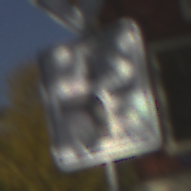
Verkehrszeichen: VerlaufVorfahrtsstrasse1
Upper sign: Vorfahrtsstrasse
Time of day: SunriseSunset
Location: Outdoor (Urban)
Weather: PartlyCloudy
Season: Autumn
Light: Natural